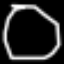
Label: octagon